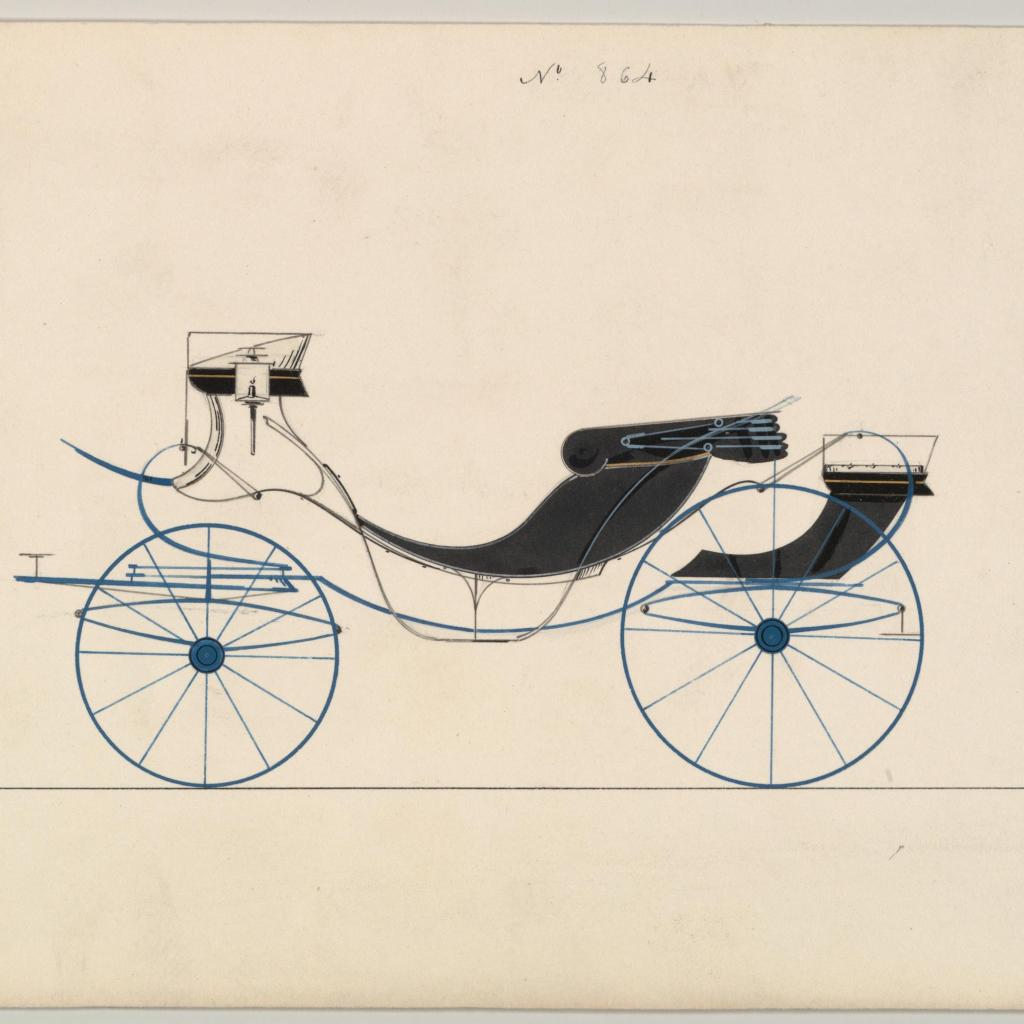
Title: Eight Spring Victoria #864
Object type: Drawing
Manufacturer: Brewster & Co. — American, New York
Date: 1850–74
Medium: Pen and black ink, watercolor and gouache with gum arabic
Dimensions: sheet: 6 x 8 15/16 in. (15.2 x 22.7 cm)
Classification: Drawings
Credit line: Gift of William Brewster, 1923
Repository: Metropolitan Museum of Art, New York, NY